Question: I was wondering, is it possible to set default values for the Design tab of a product in the dashboard in Magento admin. By default, this is how the design tab looks:

Given this, I find it quite tedious to have to repeatedly select the design and page layout every time I add a new product. So, is there any way I can set this to the option I use most for products? Also, I'd like to hide Active From, Active To and Custom Layout Update if it's possible.
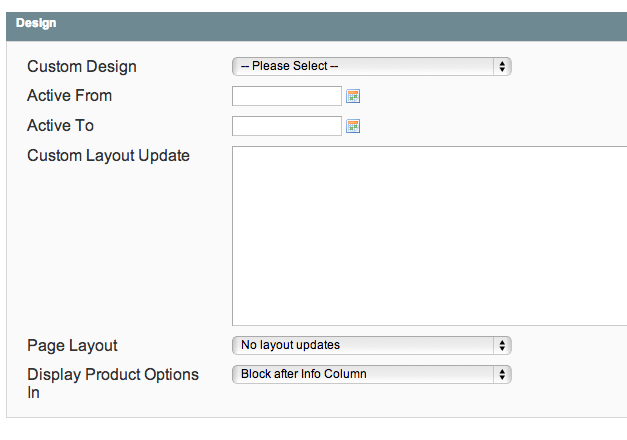
Answer: If you want to one design to all product, then you can set it from 'app\design
rontend\YOUR_TEMPLATE_PATH\default\layout\catalog.xml'.
From this xml you can set template. Search for '<catalog_product_view translate="label">' and under this node you will find template settings.
Hope this will help